Aerial crown-view tile of a tropical tree (Barro Colorado Island, Panama), acquired 20240918:
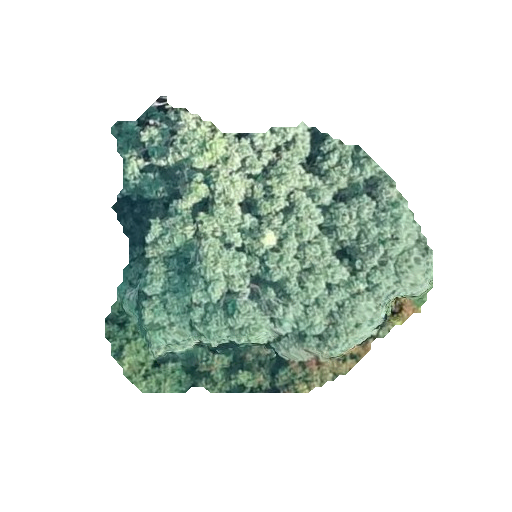
Species: Aspidosperma desmanthum
GBIF accepted scientific name: Aspidosperma desmanthum
Crown area: 113.415 m²